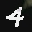
Label: 4